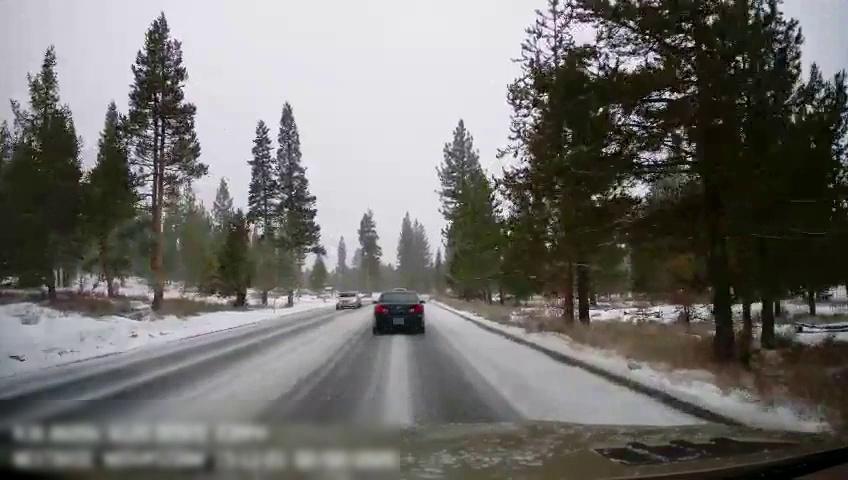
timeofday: Day
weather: Snowy
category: Drivable Space
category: Vehicles | SUV
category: Vehicles | Car
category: Vehicles | Car